Question: I have a binary image (see below) and I would like to mark all the points inside the central big spot as 1 (white). If I understood correctly, the best way to do it is to use a flood fill algorithm; is there any Python module you suggest to use? If not, how would you structure the script?
Thanks!

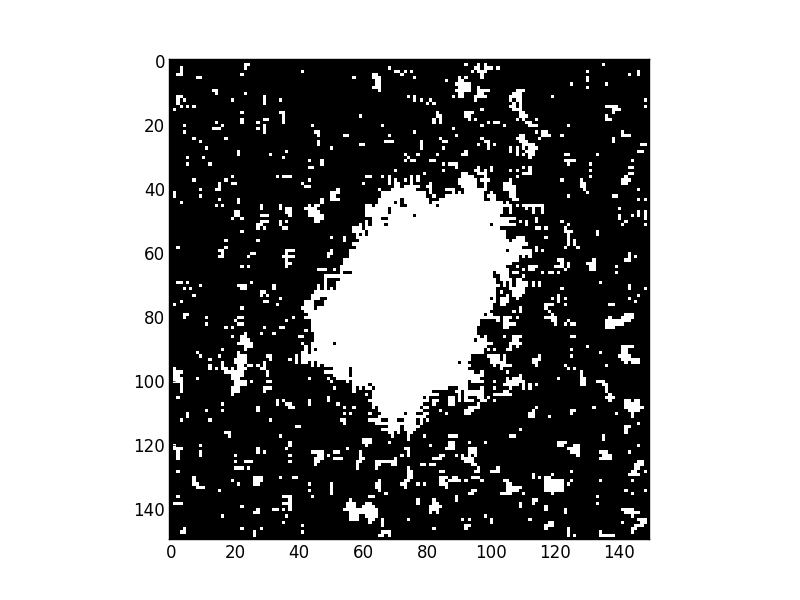
Answer: Since the input image is binary, a possible approach is
a) Fill the empty points inside the blobs using 'ndimage.binary_fill_holes'
b) label the components following this example, built on 'scikit': <URL>